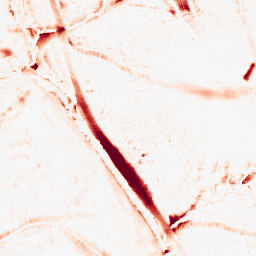
Category: morphological
Decomposition family: morphological_ellipse
Decomposition parameters: operation: opening
width: 20
height: 20
Upsampling method: edge_directed
Upsampling parameters: scale: 4
Upsampling scale: 4